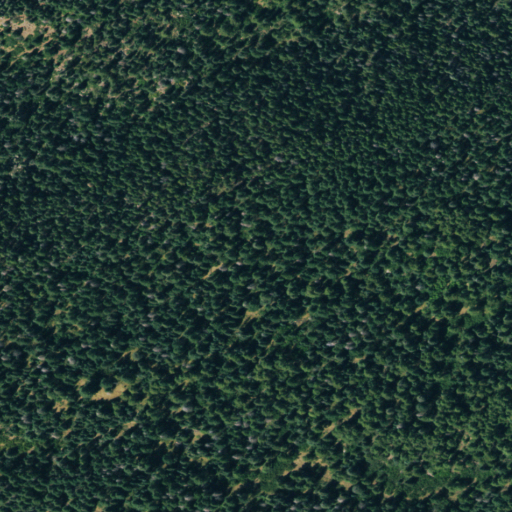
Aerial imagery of ridge(s) in Colorado named Oak Ridge containing evergreen forest and deciduous forest